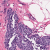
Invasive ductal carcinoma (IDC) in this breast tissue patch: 0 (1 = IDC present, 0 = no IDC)